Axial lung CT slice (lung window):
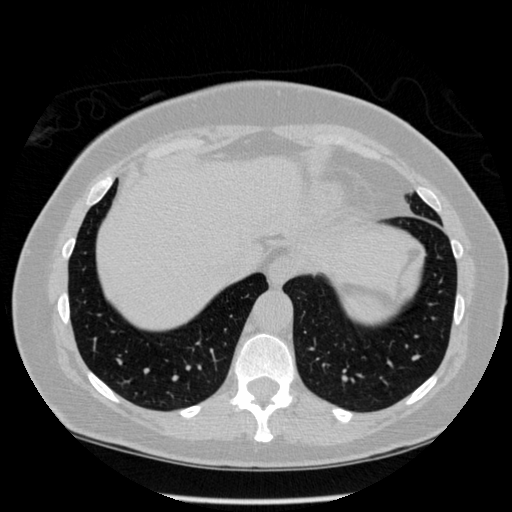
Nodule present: no